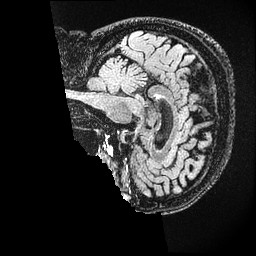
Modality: FLAIR
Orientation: sagittal
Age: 63
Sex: female
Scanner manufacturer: ge
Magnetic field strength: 3 T
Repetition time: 4.802 s
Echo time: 0.1158 s